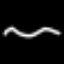
Label: squiggle